Interaction volume radius: 5 \u00c5
Interaction volume height: 10 \u00c5
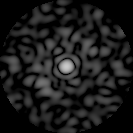
Disorder parameter: 0.8182